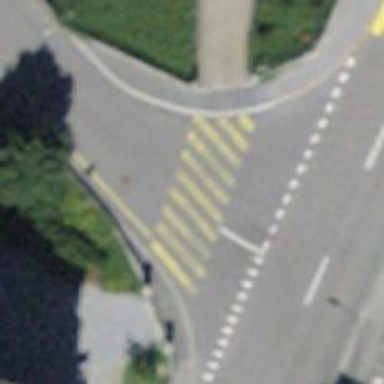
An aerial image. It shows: Marked crossing with zebra stripes on the road.